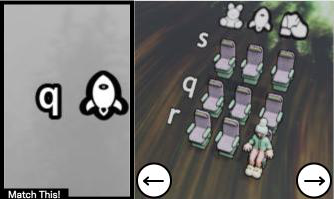
Task: seats
Answer: no